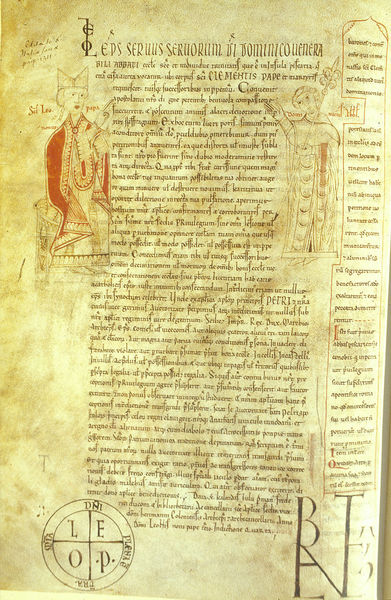
Titel: Casauria, San Clemente: Liber instrumentorum
Standort: Herkunftsort: Casauria, S. Clemente (EU - I - Abruzzen)
Institution: Paris, Bibliothèque Nationale
Schlagwörter: gott, menschen, zeichnung, rot, alt, bild, mantel, krone, schrift, papier, bischof, könig, papst, buch, seite, illustration, text, buchstaben, überschrift, buchseite, mönch, siegel, urkunde, hirtenstab, leo, handschrift, historisch, notiz, latein, spalte, eps, lfop